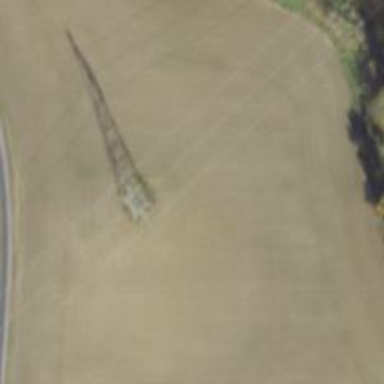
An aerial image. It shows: Lattice structure tower.